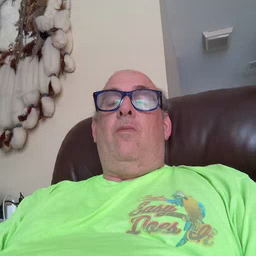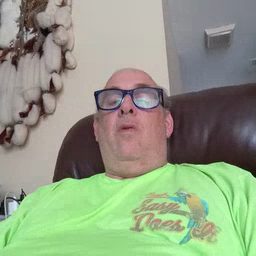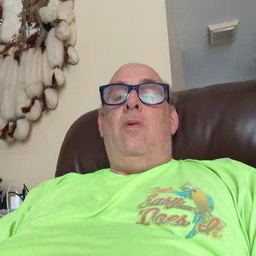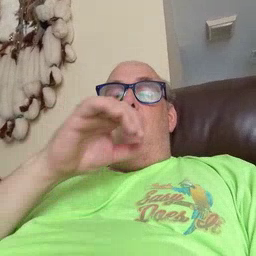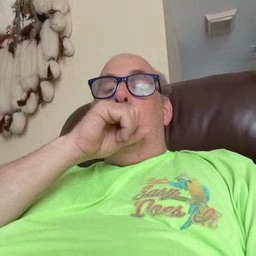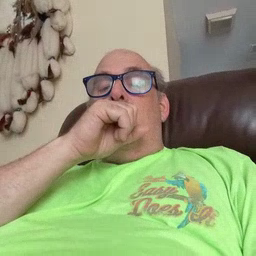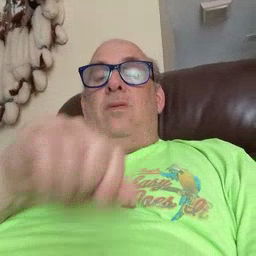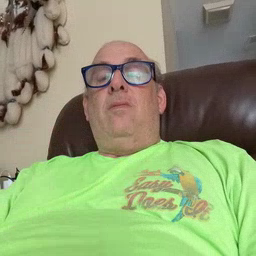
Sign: orange